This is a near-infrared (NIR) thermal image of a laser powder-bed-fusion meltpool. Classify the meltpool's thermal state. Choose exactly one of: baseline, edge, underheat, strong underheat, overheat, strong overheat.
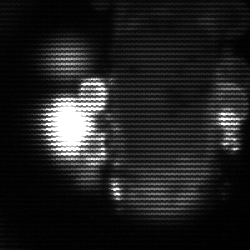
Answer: strong underheat